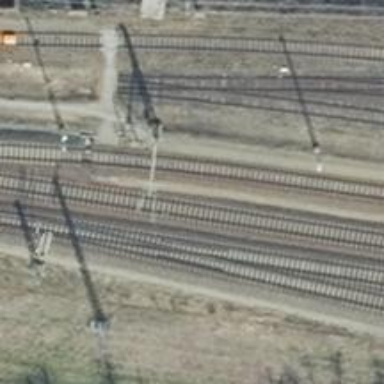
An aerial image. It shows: Railway yard with electrified contact lines.